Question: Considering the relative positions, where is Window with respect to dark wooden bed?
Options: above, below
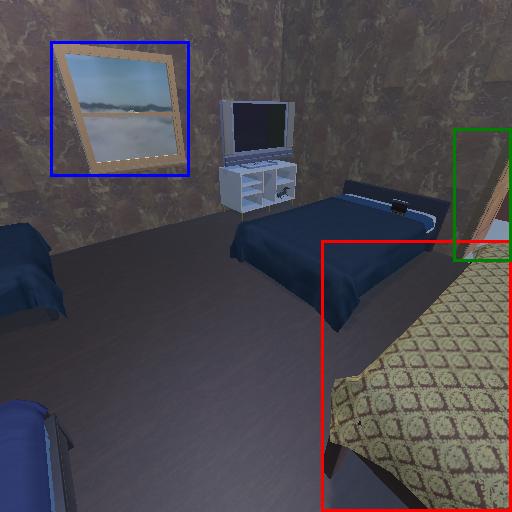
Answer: above